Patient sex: F
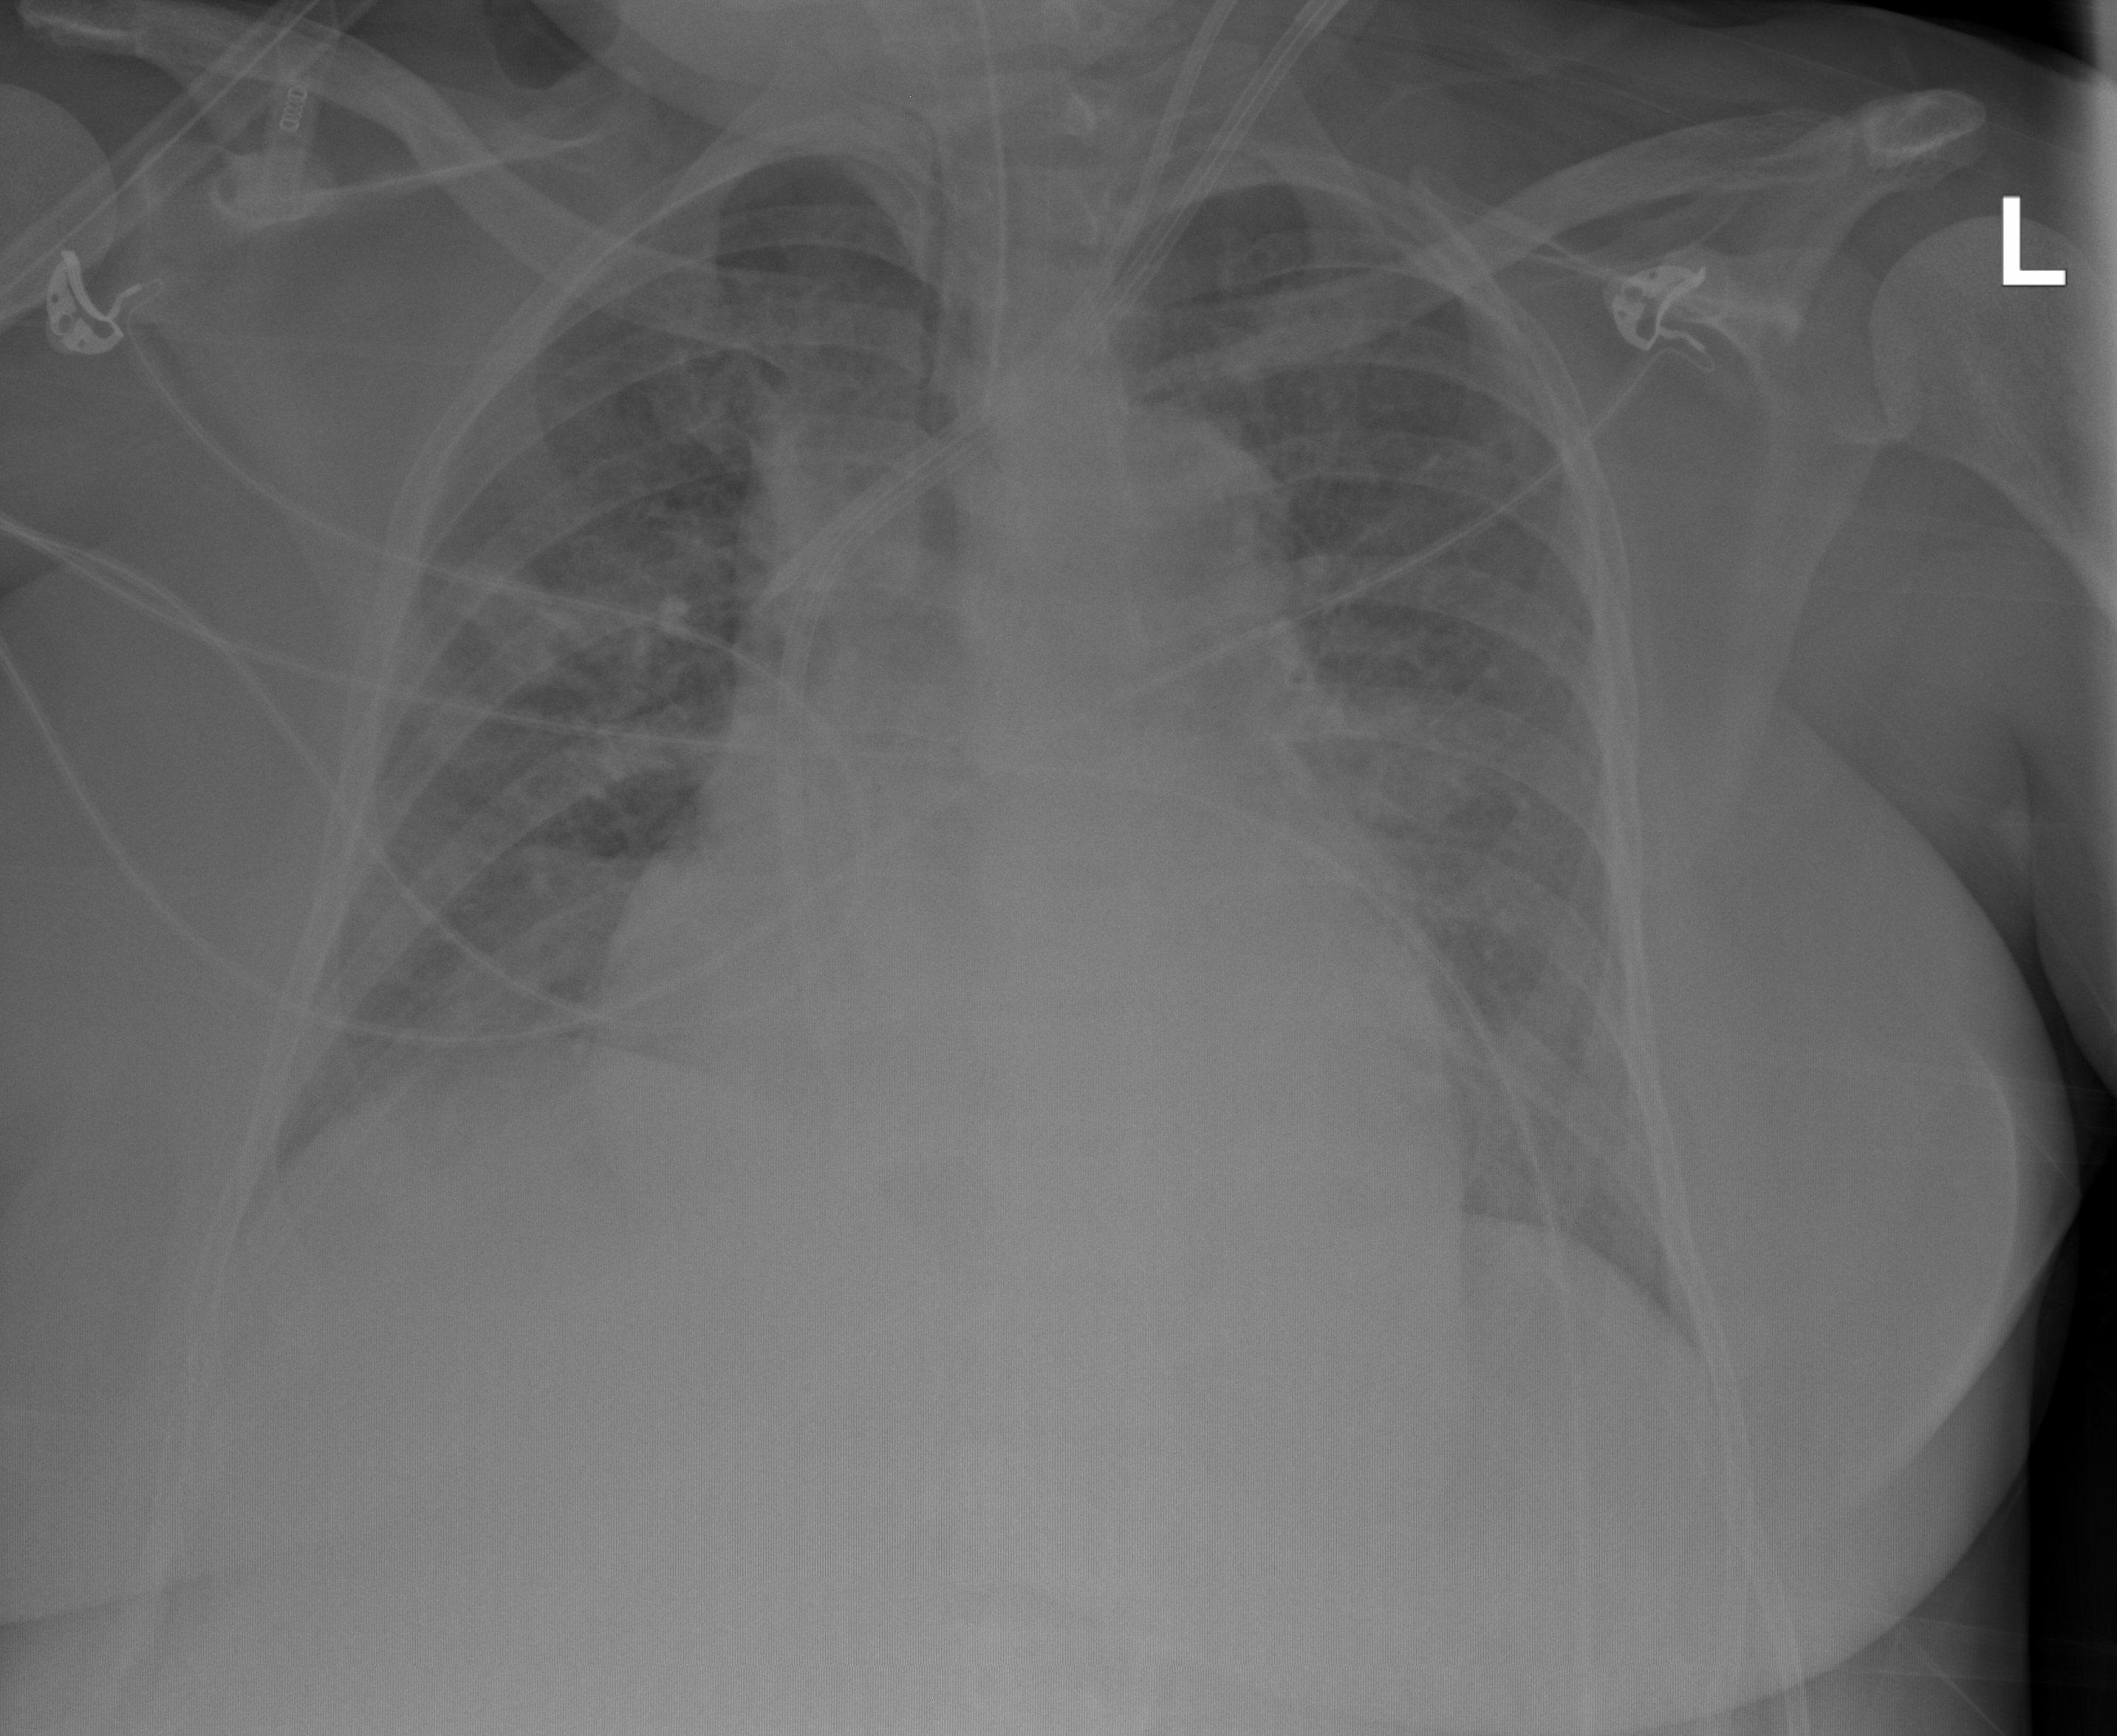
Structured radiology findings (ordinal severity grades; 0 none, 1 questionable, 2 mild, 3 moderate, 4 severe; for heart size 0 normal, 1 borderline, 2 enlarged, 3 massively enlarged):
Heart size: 2
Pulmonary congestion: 2
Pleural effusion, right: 0
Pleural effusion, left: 0
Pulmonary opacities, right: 2
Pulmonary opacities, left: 2
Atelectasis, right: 2
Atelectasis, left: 2